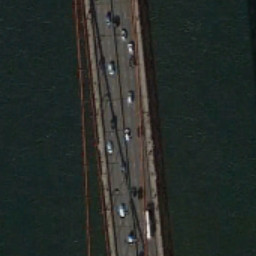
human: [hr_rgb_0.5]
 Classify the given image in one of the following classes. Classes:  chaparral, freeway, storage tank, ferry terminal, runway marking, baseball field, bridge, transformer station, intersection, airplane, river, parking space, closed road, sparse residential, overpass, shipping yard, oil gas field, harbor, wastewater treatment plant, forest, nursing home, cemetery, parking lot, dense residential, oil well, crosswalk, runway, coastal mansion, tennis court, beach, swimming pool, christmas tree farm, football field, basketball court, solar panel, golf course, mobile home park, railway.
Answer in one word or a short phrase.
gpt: bridge